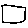
Label: square